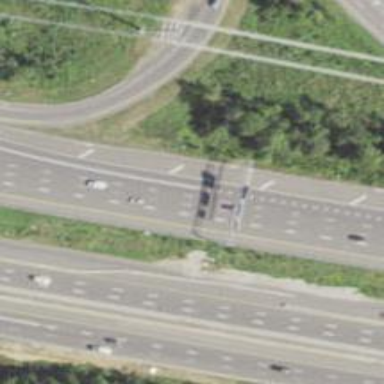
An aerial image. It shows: Motorway junction.